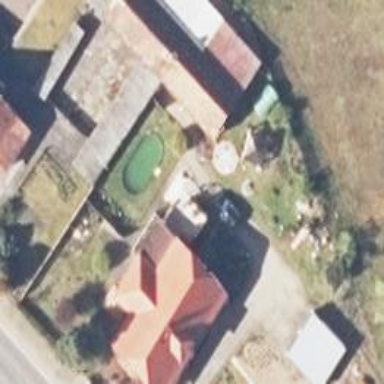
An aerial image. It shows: Swimming pool located in leisure land.